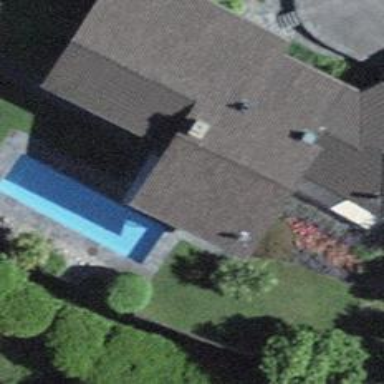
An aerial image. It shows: Swimming pool located in leisure land.